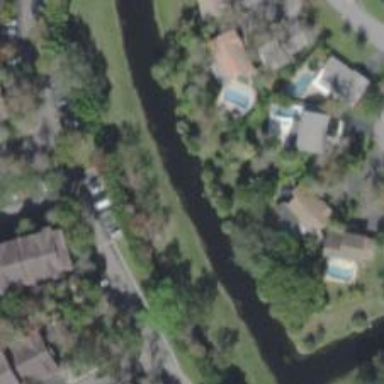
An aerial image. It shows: Canal.